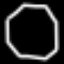
Label: octagon